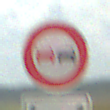
Verkehrszeichen: Ueberholverbot
Zusatzzeichen unten: LaengeEinerStrecke1
Umgebung: Outdoor, Beach
Tageszeit: MorningAfternoon
Wetter: PartlyCloudy
Licht: Natural
Jahreszeit: NotSpecified
Kontrast: HighContrast